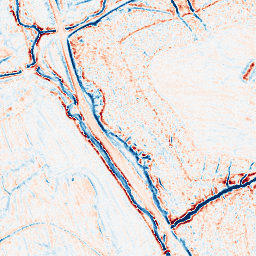
Category: edge_preserving
Decomposition family: bilateral
Decomposition parameters: d: 9
sigma_color: 25
sigma_space: 50
Upsampling method: lanczos
Upsampling parameters: scale: 8
Upsampling scale: 8